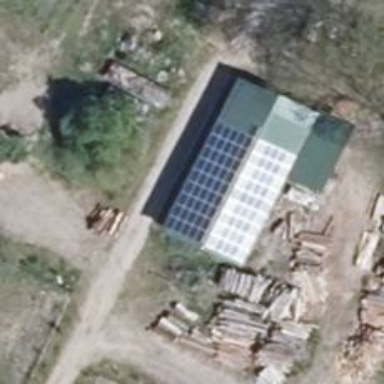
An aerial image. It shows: Solar photovoltaic panel generating electricity through small installation.